Question: I want to slide between fragments - not the whole screen , only part of it.

I saw 'SlidingPaneLayout' but it didnt quite do what I wanted.
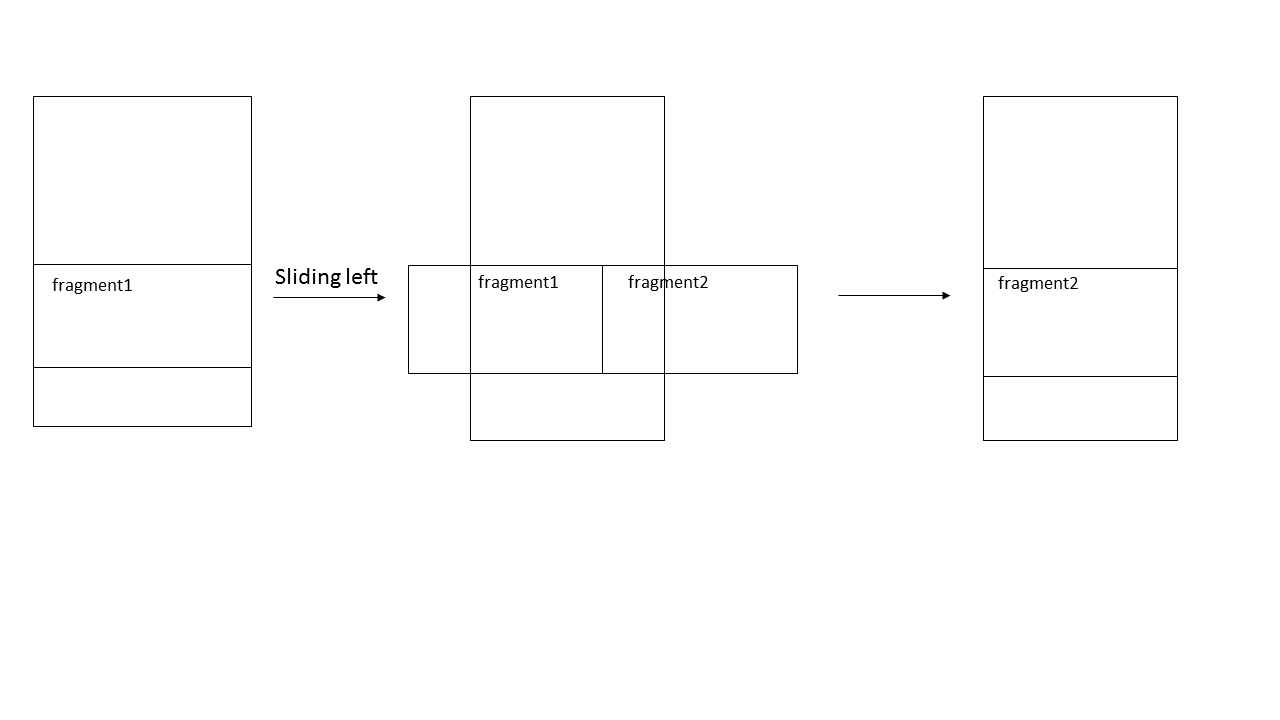
Answer: Use <URL> for tutorial.